Field crop: maize
Growth stage: 2
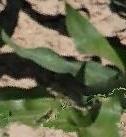
Species: maize